Question: This is my table:

I'm trying to make a list of the users with most earnings (TOP List).
I was using and , but I want to the too.
In the table above is upline of , so all earnings from should be counted as earning.
This is my code:
'''
SELECT COUNT (a.id) as total,
(SUM(CASE WHEN b.upline=a.username THEN b.up_earnings ELSE 0 END)+SUM(a.earnings)) as tot_earnings,
SUM(a.dls) as tot_dls,
a.username
FROM logs a left join logs b ON a.username=b.upline
GROUP BY a.username ORDER BY tot_earnings DESC
'''
But it isn't working! Looks like the results from table A is going duplicated: <URL>
Any help is welcome!
Thanks!
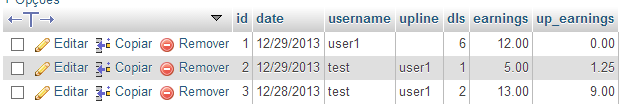
Answer: I think you want to aggregate the table by 'username' before doing the 'join'. If I understand what you are trying to do, this might be the query:
'''
SELECT l.username, count(*) as total_uplines,
coalesce(sum(b.up_earnings), 0) + l.earnings as tot_earnings,
l.tot_dls
FROM (select l.username, sum(l.earnings) as earnings,
sum(l.dls) as tot_dls
from logs l
group by l.username
) l left join
logs b
ON l.username = b.upline
GROUP BY l.username, l.earnings, l.tot_dls
ORDER BY tot_earnings DESC;
'''